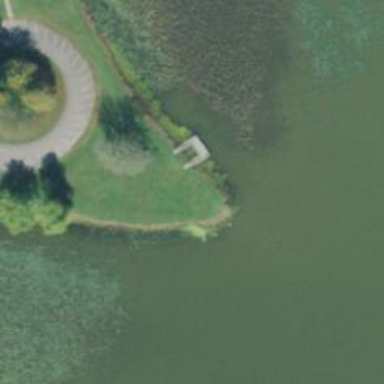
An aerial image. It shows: Dock by the waterway.